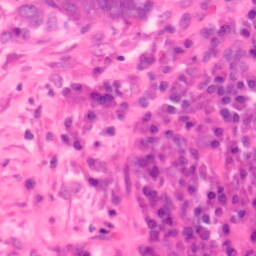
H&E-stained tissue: Colon